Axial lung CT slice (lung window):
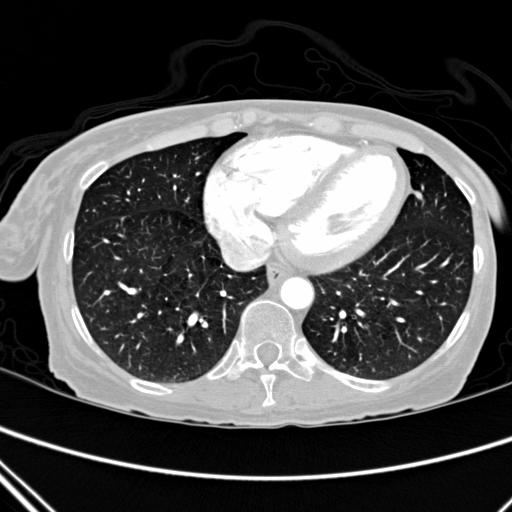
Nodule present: no